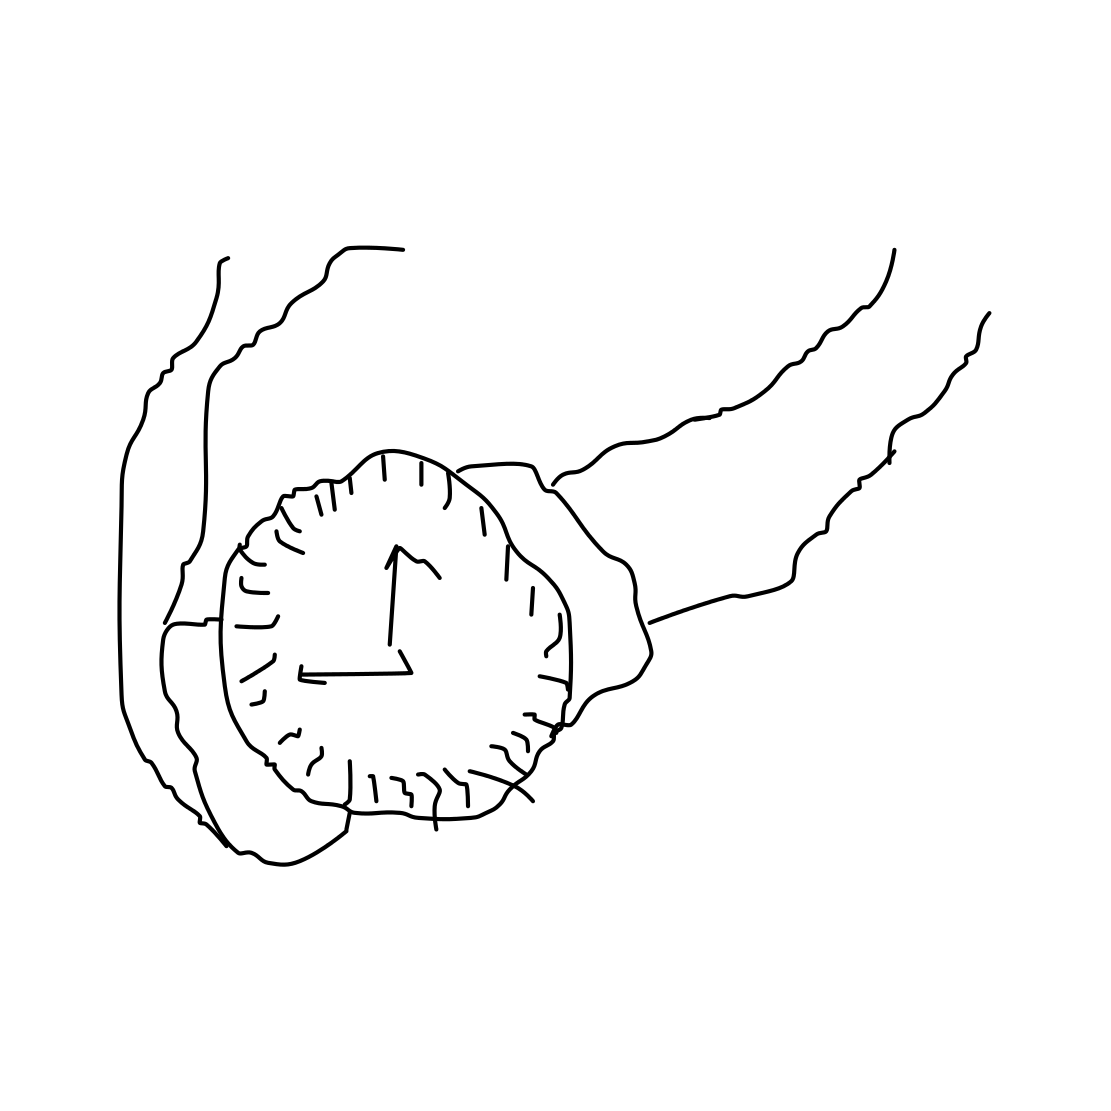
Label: wrist-watch